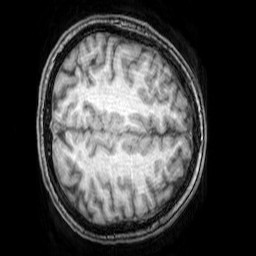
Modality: T1w
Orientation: axial
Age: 22
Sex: female
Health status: healthy
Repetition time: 0.081 s
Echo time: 0.037 s